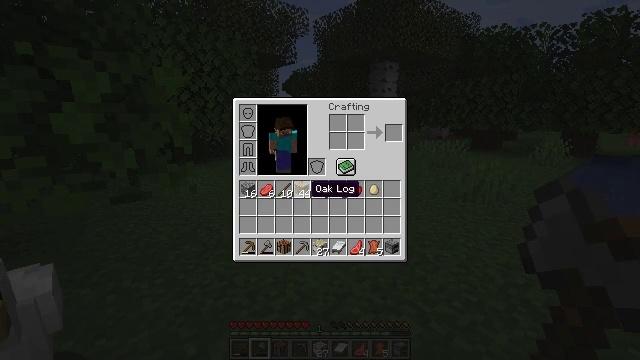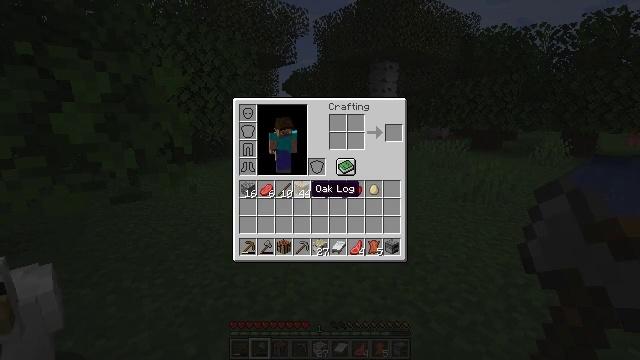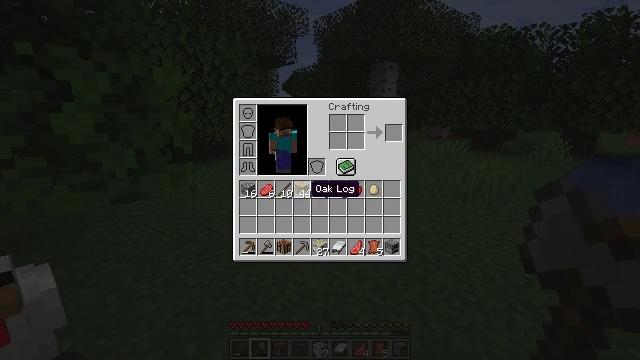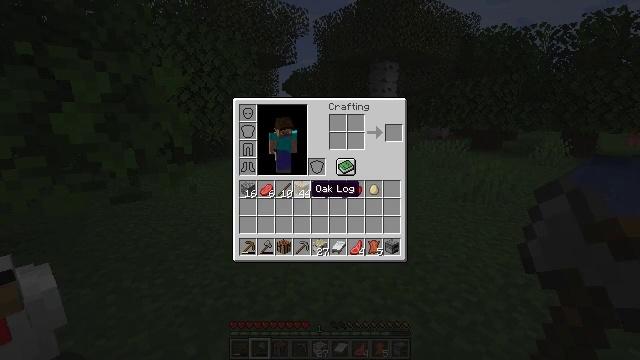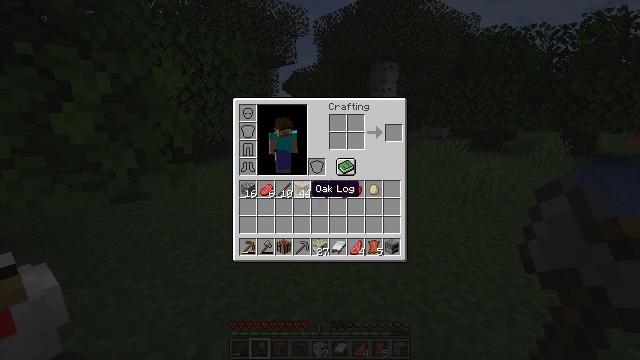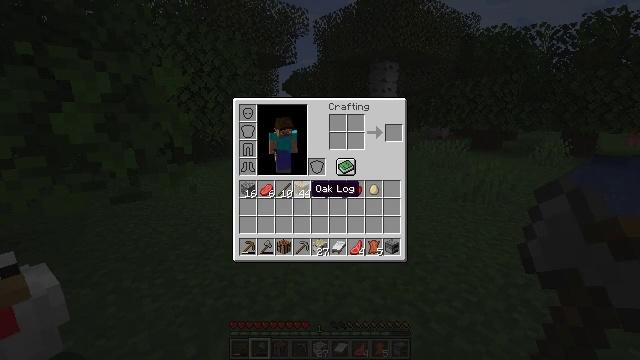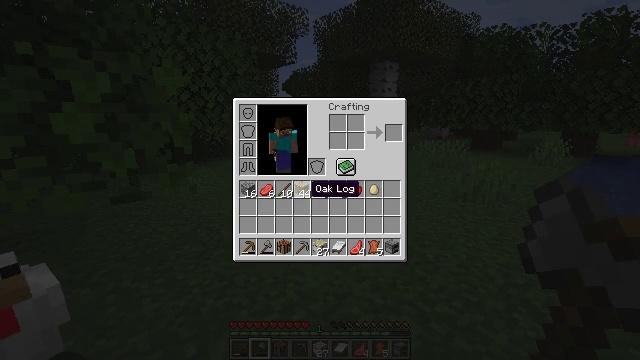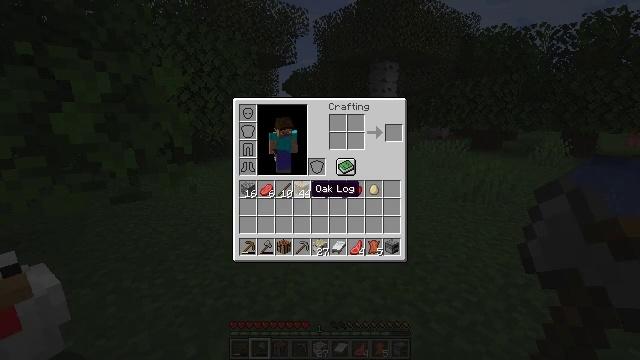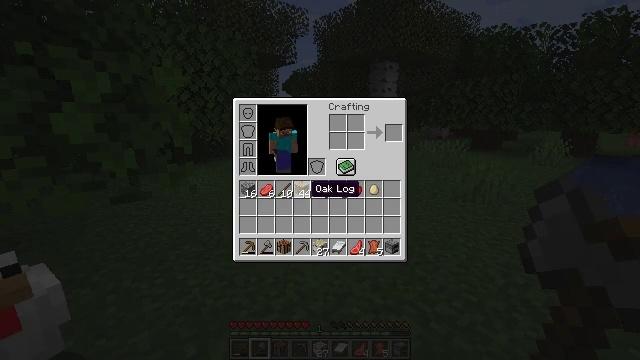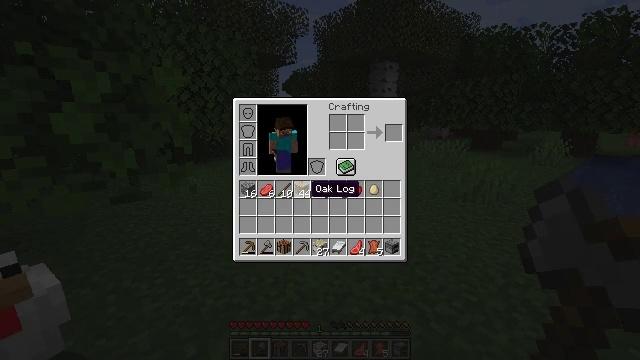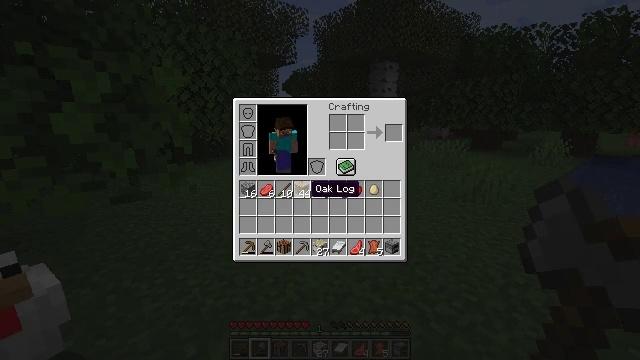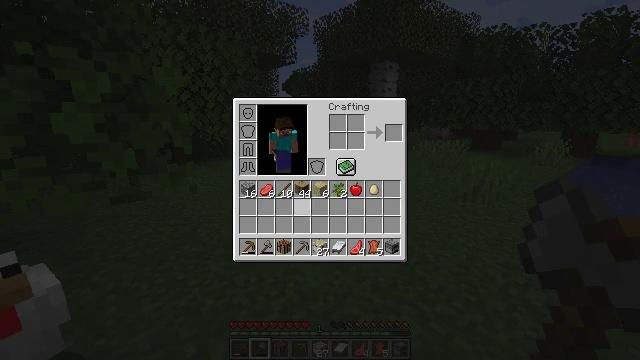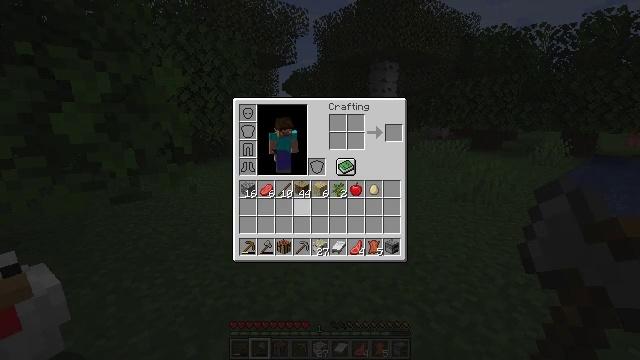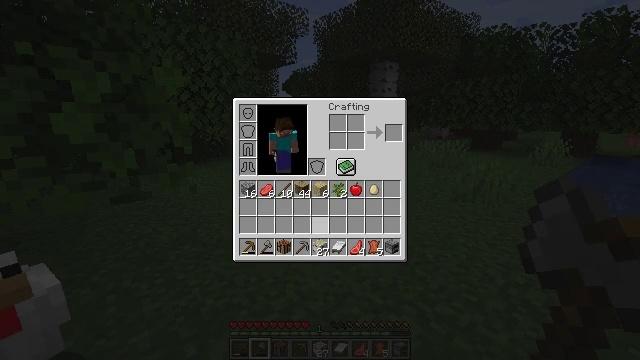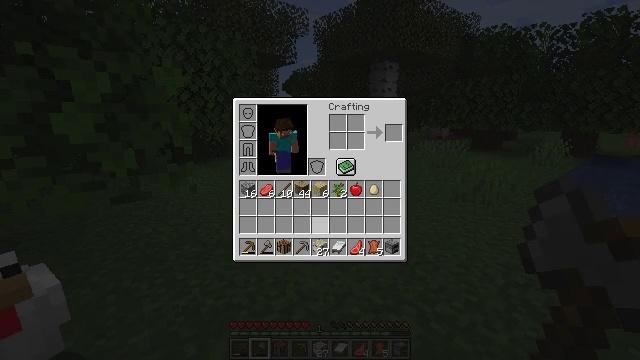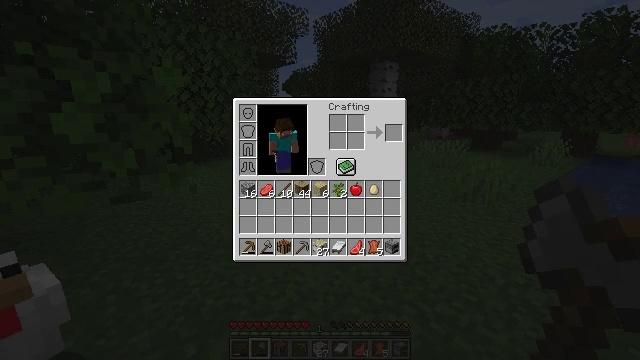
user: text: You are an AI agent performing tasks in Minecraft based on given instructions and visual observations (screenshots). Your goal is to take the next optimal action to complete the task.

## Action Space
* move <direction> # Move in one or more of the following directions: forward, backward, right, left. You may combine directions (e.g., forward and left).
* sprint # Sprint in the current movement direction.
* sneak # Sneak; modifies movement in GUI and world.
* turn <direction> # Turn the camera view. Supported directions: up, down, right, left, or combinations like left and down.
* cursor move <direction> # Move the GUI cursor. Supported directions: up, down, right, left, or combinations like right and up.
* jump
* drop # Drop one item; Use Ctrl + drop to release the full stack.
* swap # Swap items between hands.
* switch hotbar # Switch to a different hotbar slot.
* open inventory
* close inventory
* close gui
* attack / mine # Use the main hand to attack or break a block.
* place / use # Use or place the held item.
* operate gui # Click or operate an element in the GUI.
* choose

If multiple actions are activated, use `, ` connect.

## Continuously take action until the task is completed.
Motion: motion action
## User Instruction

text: Craft birch wood from birch logs.
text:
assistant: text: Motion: no_op
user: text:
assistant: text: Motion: no_op
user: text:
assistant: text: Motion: no_op
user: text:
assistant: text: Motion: no_op
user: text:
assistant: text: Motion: no_op
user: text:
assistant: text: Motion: no_op
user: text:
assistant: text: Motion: no_op
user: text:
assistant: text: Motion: no_op
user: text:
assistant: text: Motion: no_op
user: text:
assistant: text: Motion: no_op
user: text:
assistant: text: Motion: no_op
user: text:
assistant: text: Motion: cursor move down
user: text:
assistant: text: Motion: cursor move down
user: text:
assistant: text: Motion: no_op
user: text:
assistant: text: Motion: cursor move down
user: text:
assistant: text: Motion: no_op
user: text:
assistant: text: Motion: no_op
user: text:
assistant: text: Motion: no_op
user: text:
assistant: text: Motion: no_op
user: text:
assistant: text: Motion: no_op
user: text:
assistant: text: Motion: no_op
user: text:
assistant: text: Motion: cursor move right
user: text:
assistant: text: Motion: cursor move right
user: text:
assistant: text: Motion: no_op
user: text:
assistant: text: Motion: no_op
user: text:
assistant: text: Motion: no_op
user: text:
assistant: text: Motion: no_op
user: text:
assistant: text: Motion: no_op
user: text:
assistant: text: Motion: no_op
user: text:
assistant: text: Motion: no_op